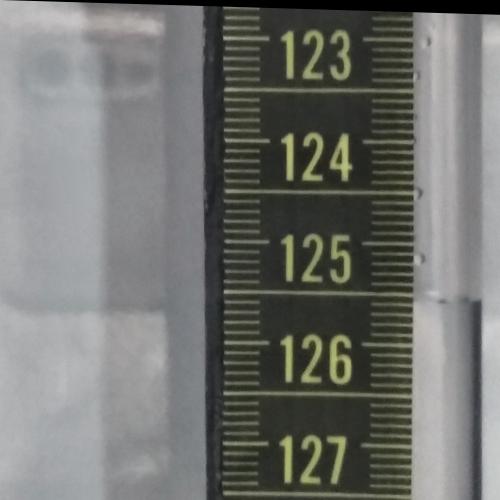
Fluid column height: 125.6 cm